Field crop: maize
Growth stage: 2
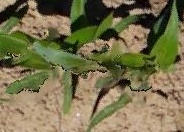
Species: maize